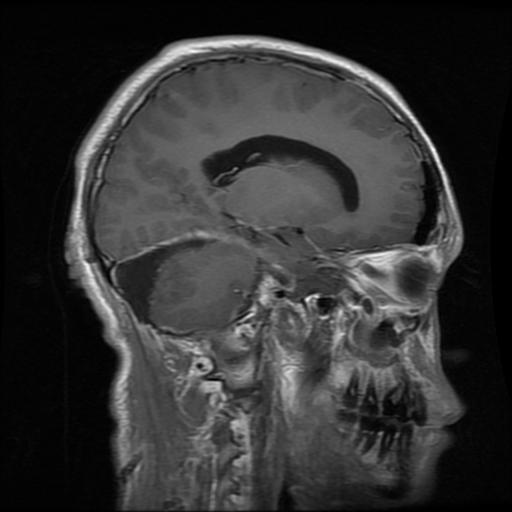
Label: glioma